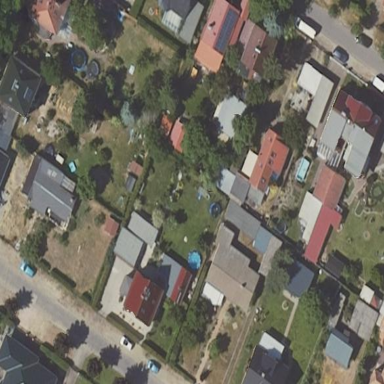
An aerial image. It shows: Residential area.